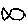
Label: fish